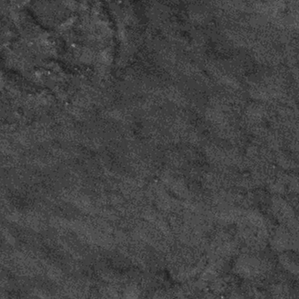
Label: frost